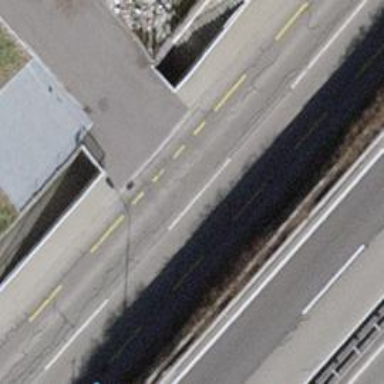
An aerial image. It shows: Primary highway with asphalt surface and designated cycle lane.